Question: I faced with some strange Grand Central Dispatch timer behavior. It breaks its period of firing and freezes for many seconds. While I need to ping my server to stay "online", this behavior is strongly unsuitable.
Here the timer creation code.
'''
// pingTimer and pingQueue are class members
- (void)createPingTimerSource
{
// check timer exists
if(pingTimer)
{
// suspend source and cancel
[self setPingTimerSuspended:YES];
dispatch_source_cancel(pingTimer);
}
// check having queue, create if doesn't exist
if(!pingQueue)
pingQueue = dispatch_queue_create(kDispatchTimerQueueLabel, NULL);
// create timer dispatch source
pingTimer = dispatch_source_create(DISPATCH_SOURCE_TYPE_TIMER, 0, 0, pingQueue);
dispatch_source_set_timer(pingTimer, dispatch_time(DISPATCH_TIME_NOW, 5*NSEC_PER_MSEC), 5*NSEC_PER_MSEC, NSEC_PER_SEC/10);
// set event handler
dispatch_source_set_event_handler(pingTimer,^{
printf("[%llu] gcd timer fired.
", mach_absolute_time()/NSEC_PER_SEC);
dispatch_async(dispatch_get_main_queue(), ^{
[self sendPingToServer];
});
});
// set cancel handler
dispatch_source_set_cancel_handler(pingTimer, ^{
// release dispatch source if exists
if(pingTimer)
dispatch_release(pingTimer);
// check timer queue exists and release if does
if(pingQueue)
dispatch_release(pingQueue);
});
}
'''
Here the log console shot.

Thank you for help.
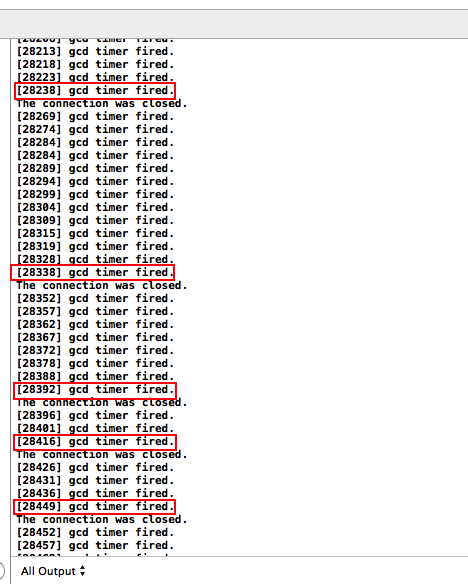
Answer: A couple of possibilities:
1. Your pingQueue might be blocked doing something, and as a serial queue, it won't be able to perform new dispatched blocks until the prior dispatched block finishes and the queue once again available. You might try logging the starting and stopping of your ping routine, and make sure that the problem is really the failure of the timer to fire and not that the queue is blocked and therefore cannot honor new timer requests.
2. If your app is not in foreground, the "App Nap" feature may try to coalesce timers to minimize power drain. Thus the timers may not be called with the frequency that you expected. You can tell your timer to not participate by supplying DISPATCH_TIMER_STRICT as the third parameter to dispatch_source_create, though this is obviously discouraged unless absolutely needed (e.g. interfacing with hardware that cannot tolerate timer deviation), as you lose the power savings App Nap provides. See WWDC 2013 video Improving Power Efficiency with App Nap.